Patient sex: M
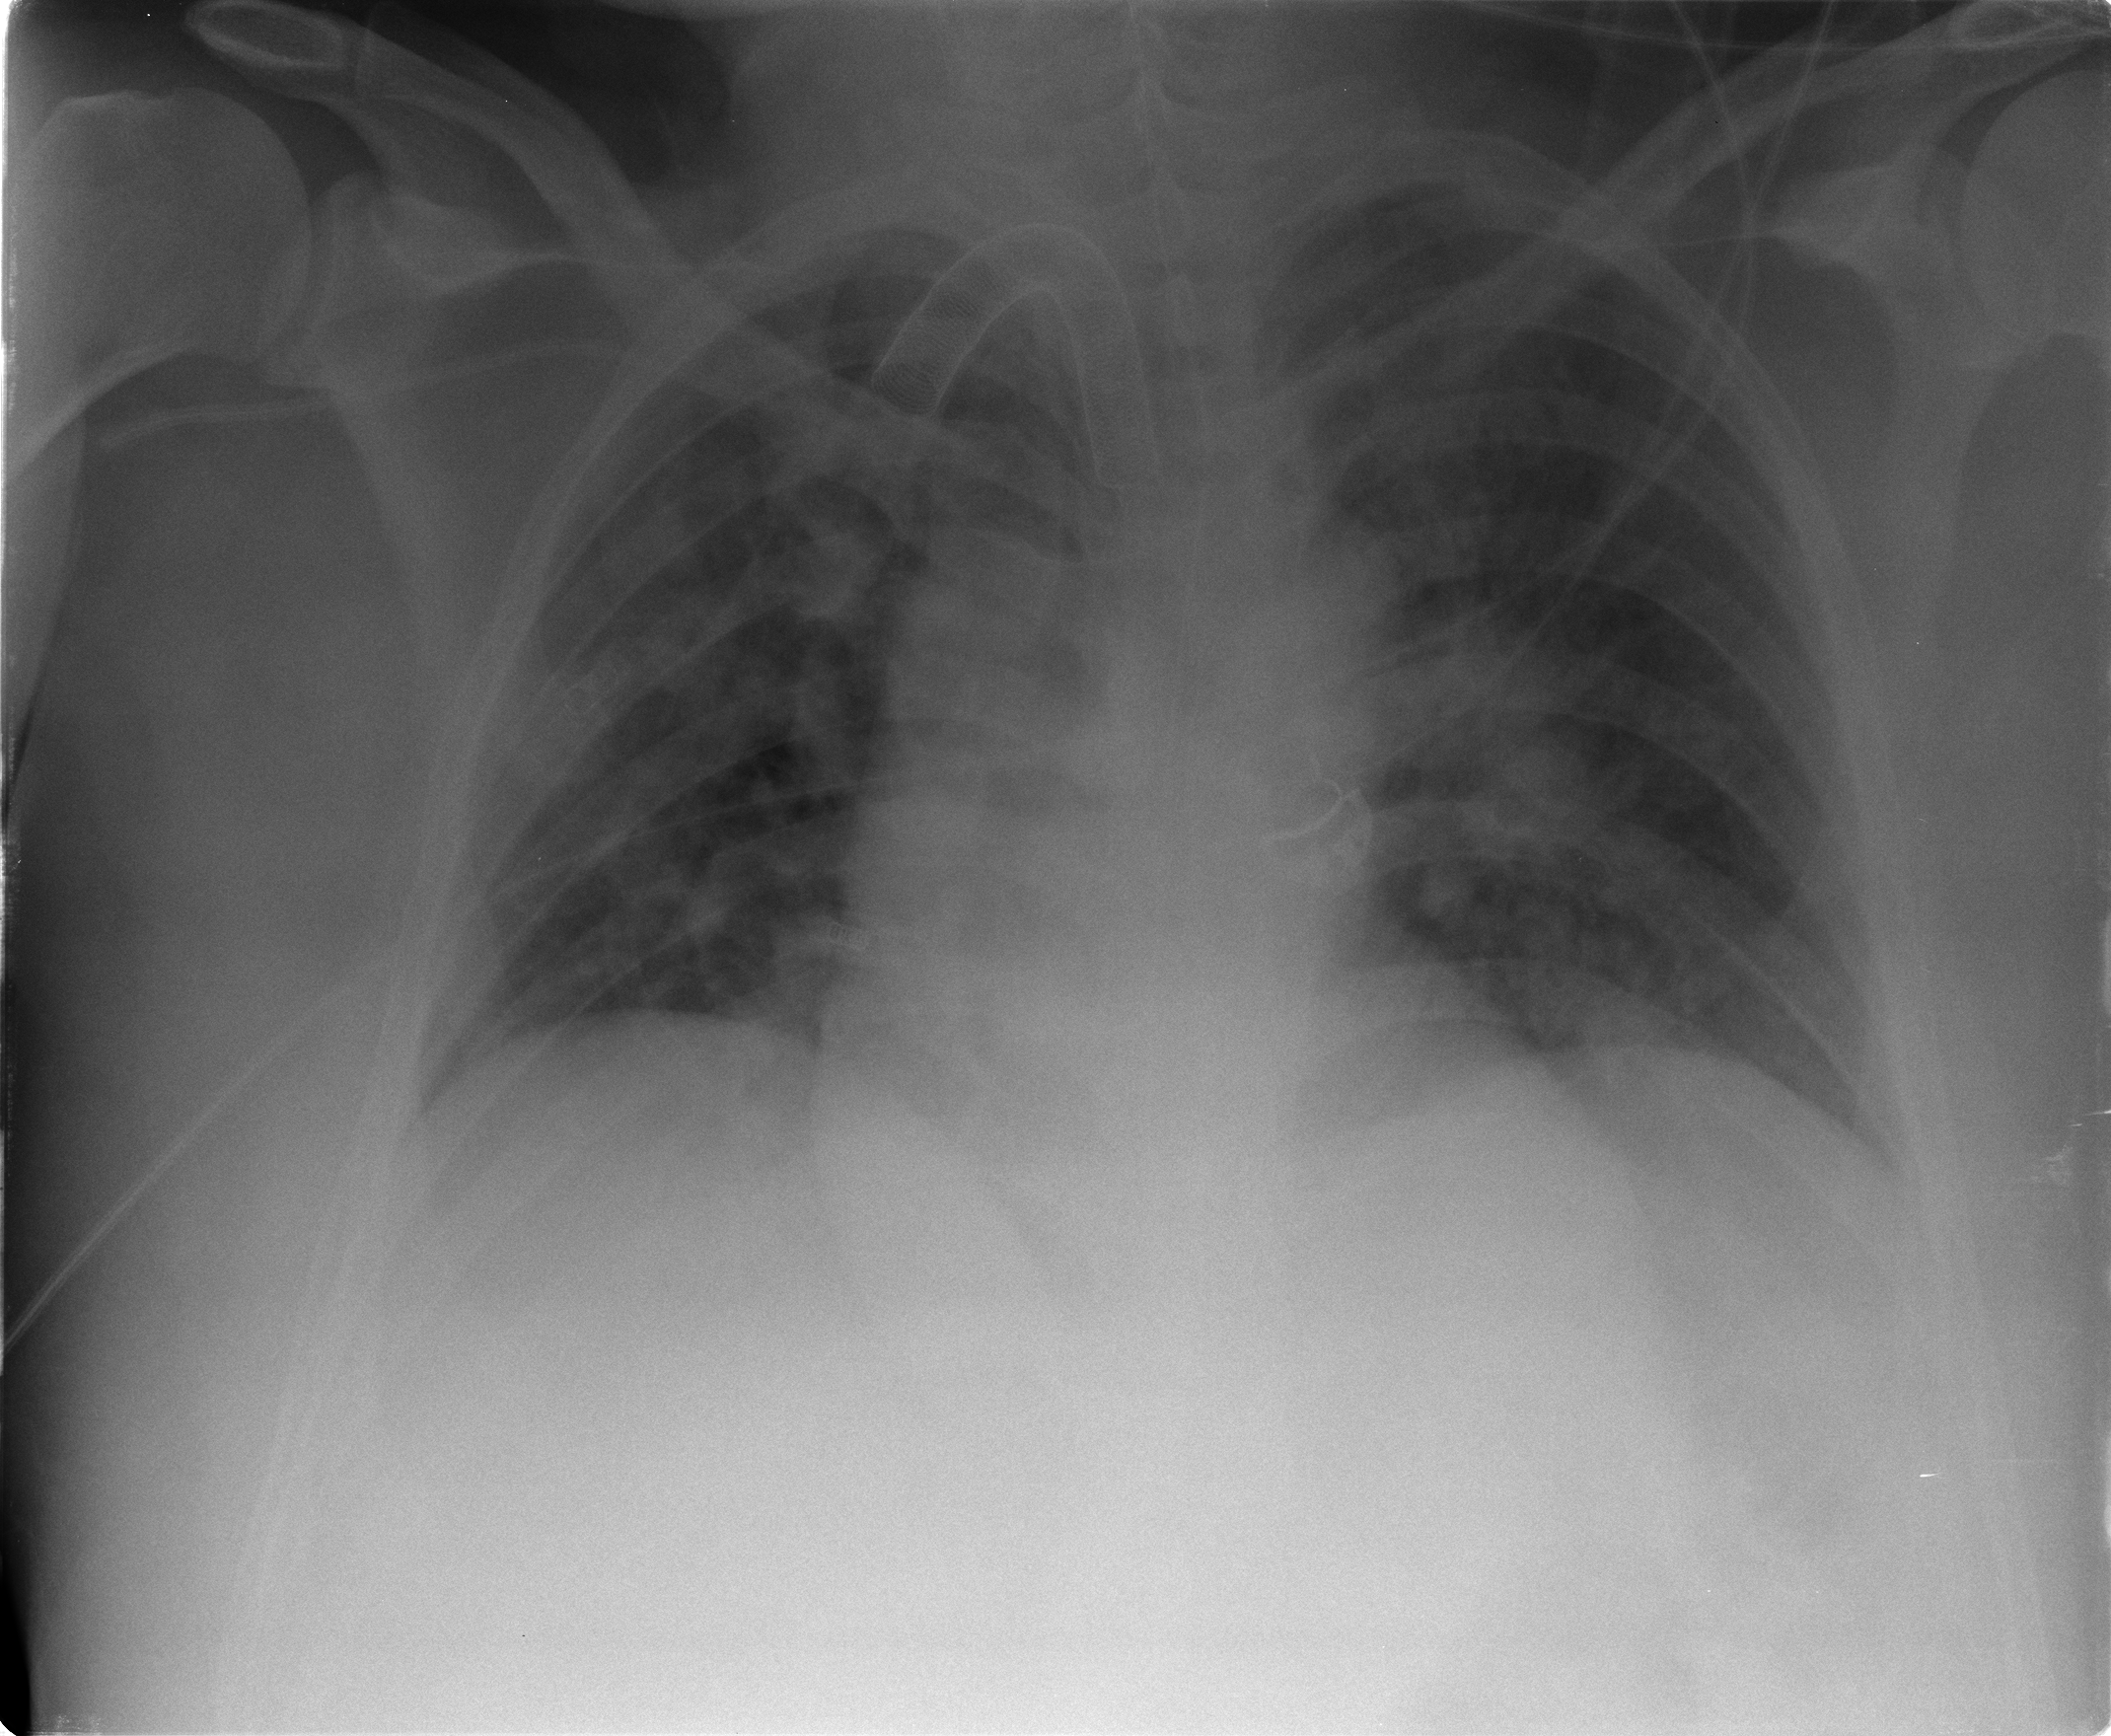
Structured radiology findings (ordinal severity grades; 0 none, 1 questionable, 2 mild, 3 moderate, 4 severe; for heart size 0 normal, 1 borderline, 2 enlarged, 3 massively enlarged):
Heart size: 0
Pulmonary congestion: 2
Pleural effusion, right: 2
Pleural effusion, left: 2
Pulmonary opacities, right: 3
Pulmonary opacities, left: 3
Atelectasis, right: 3
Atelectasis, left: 2